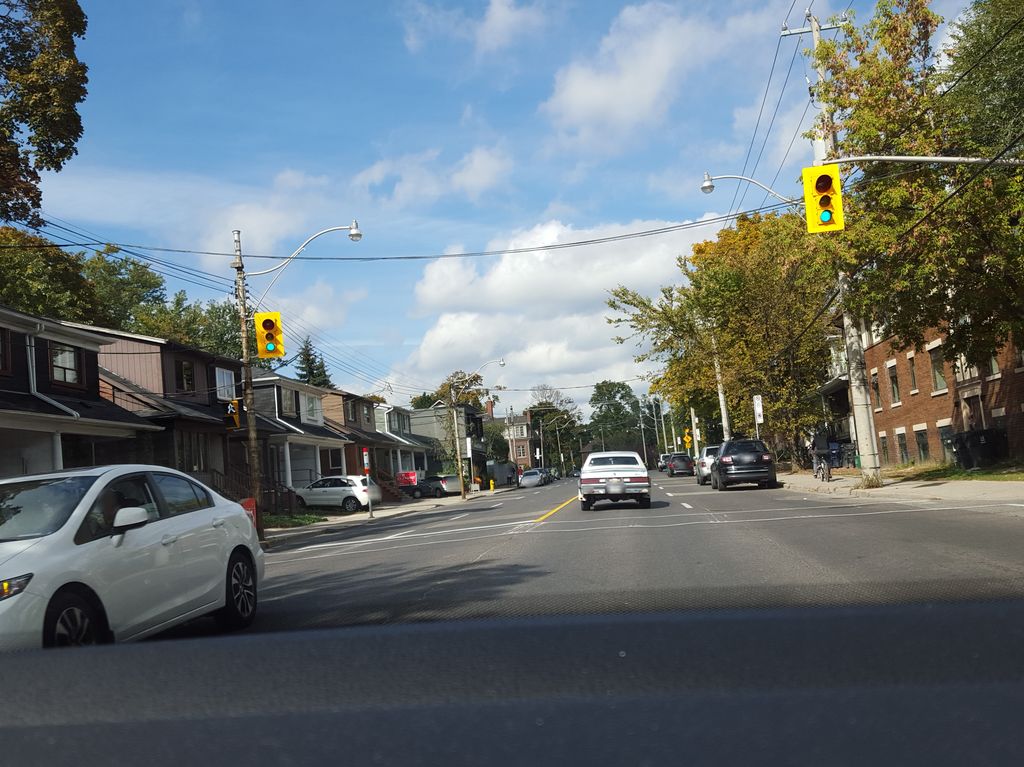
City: toronto